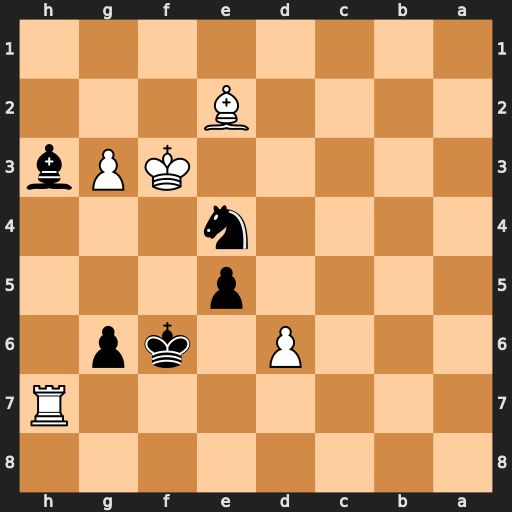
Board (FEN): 8/7R/3P1kp1/4p3/4n3/5KPb/4B3/8
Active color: b
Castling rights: -
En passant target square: -
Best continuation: Ng5+ Kf2 Nxh7